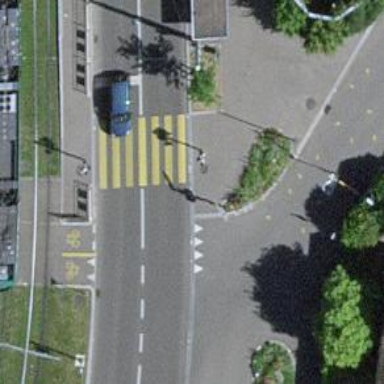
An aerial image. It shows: Road with traffic signals at crossing.